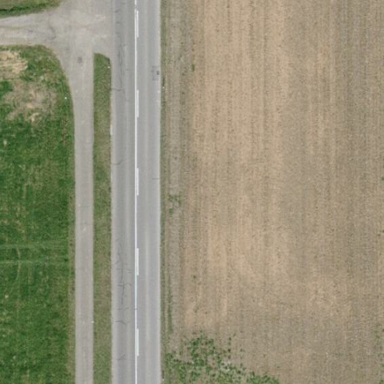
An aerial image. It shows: Asphalt road that is secondary route leading to roundabout.